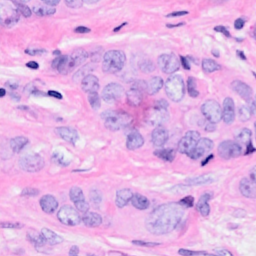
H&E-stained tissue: Breast